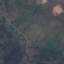
Label: HerbaceousVegetation